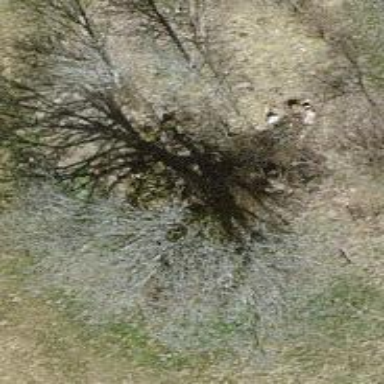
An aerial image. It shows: Beautiful tree in nature.